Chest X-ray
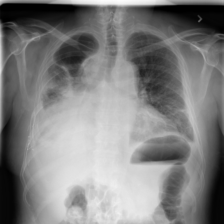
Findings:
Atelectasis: negative
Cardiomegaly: negative
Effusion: positive
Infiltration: negative
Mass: negative
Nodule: negative
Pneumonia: negative
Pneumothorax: negative
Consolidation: negative
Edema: negative
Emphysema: negative
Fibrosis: negative
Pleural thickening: negative
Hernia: negative